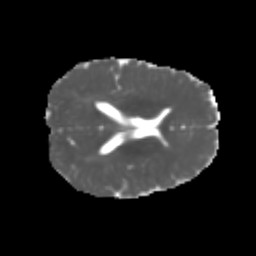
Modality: MD
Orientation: axial
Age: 7
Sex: male
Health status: healthy